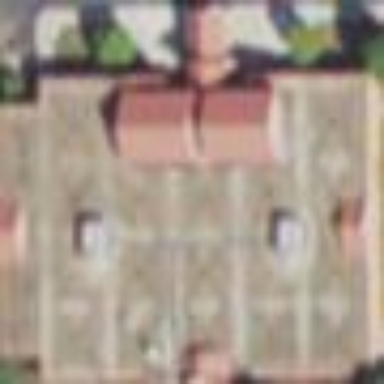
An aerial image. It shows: Clinic building offering healthcare services.